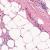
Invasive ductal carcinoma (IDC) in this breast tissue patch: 0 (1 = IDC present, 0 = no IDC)